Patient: sex M, age 35
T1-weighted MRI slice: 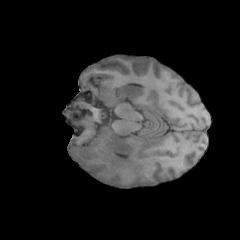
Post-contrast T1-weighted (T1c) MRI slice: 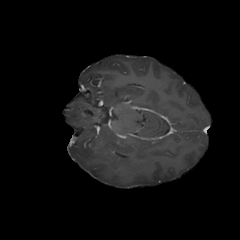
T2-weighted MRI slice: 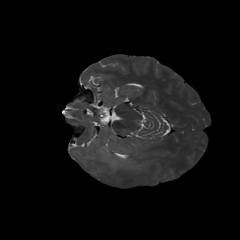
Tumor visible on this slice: yes
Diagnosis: Astrocytoma, IDH-wildtype
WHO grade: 2